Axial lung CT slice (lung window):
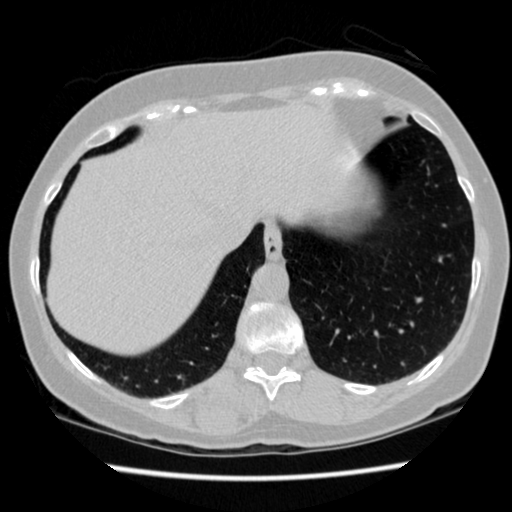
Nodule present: no